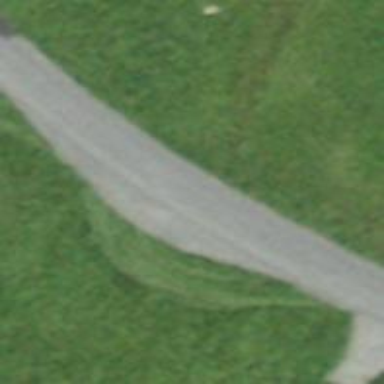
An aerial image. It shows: Passing place on the road.